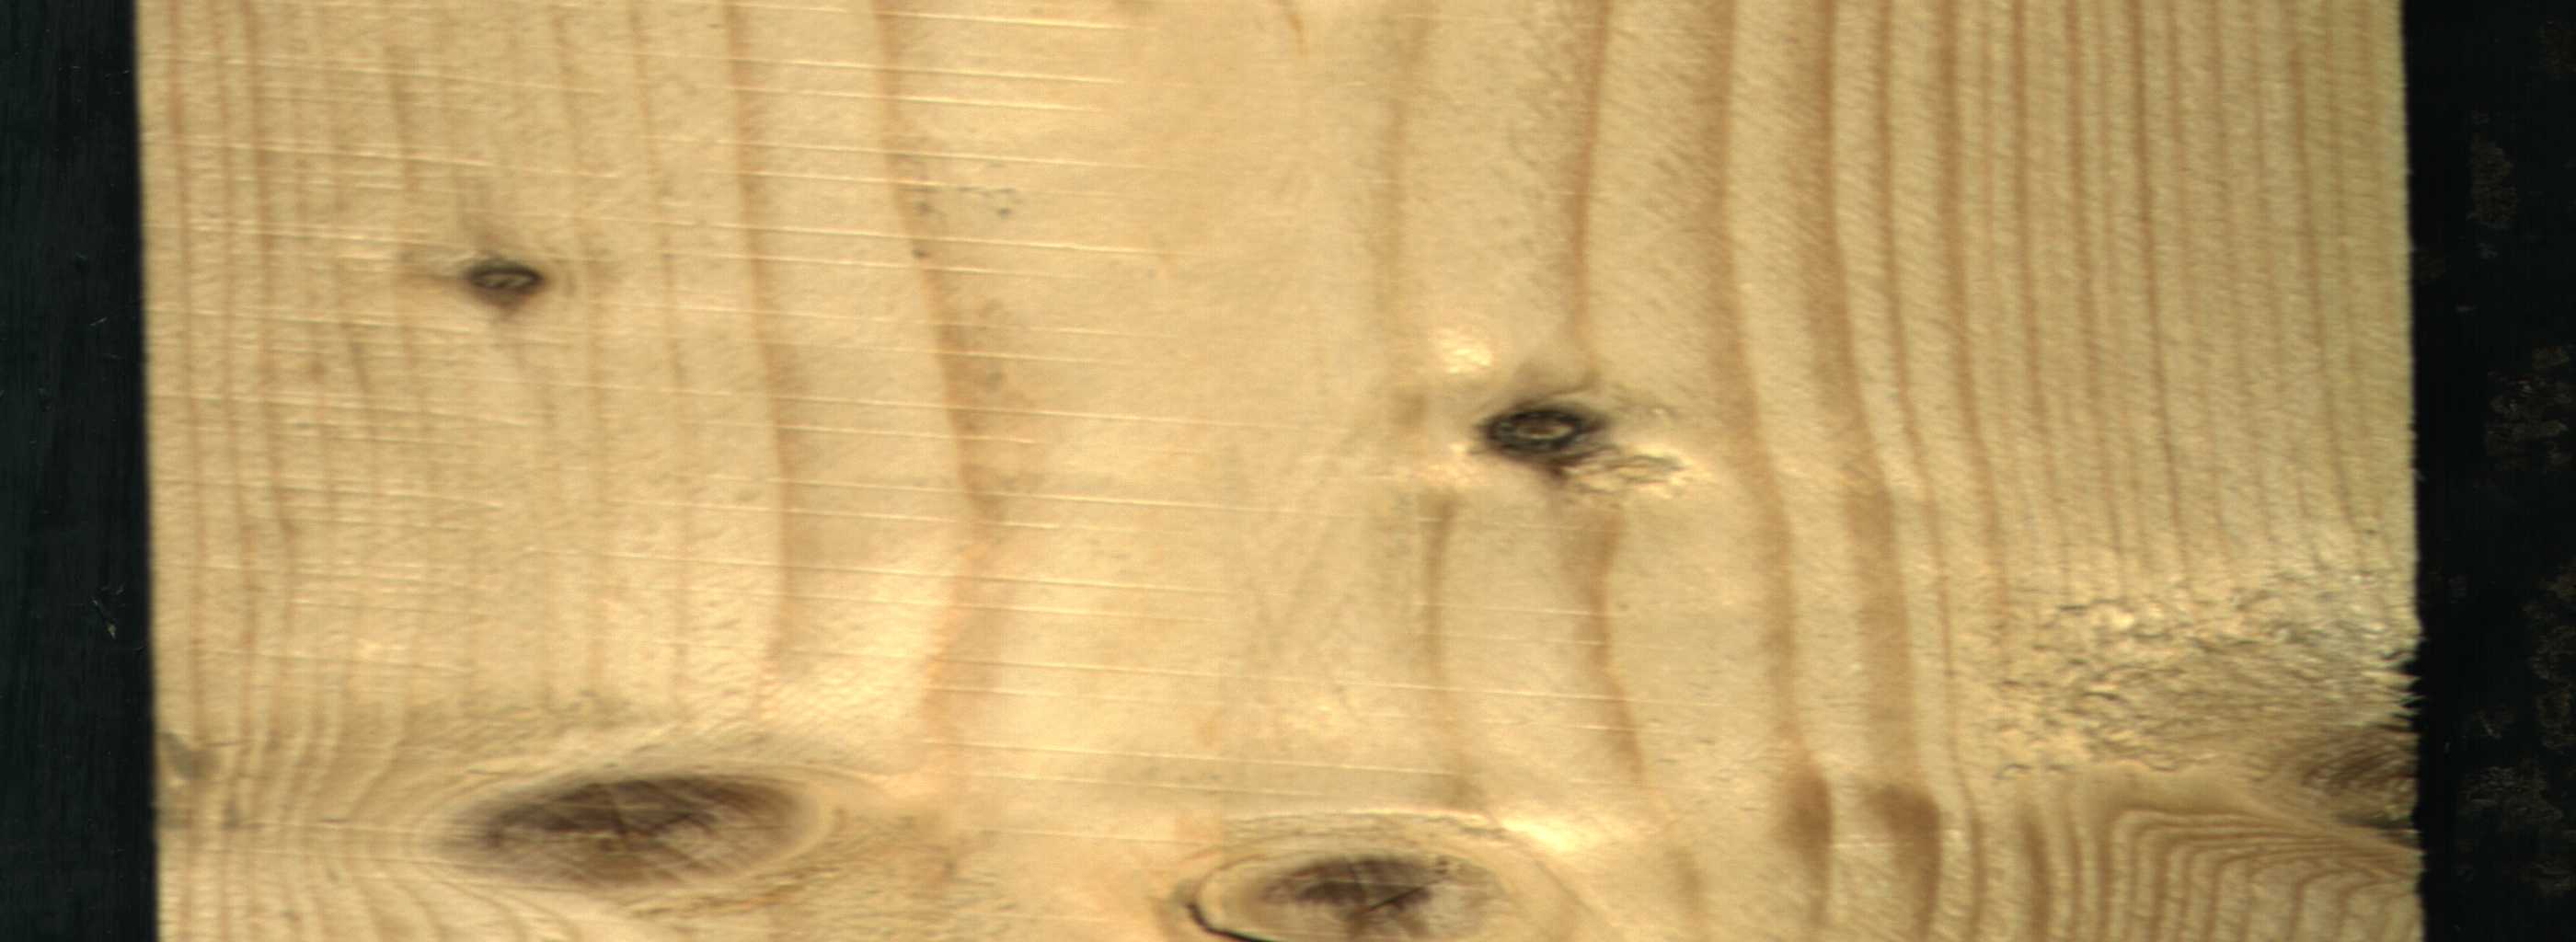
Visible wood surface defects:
Crack
Dead_Knot
Live_Knot
Live_Knot
Live_Knot
Live_Knot